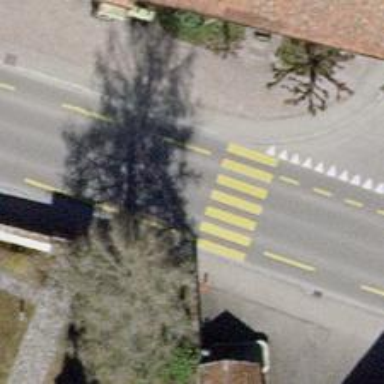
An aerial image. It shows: Zebra crossing on the road.